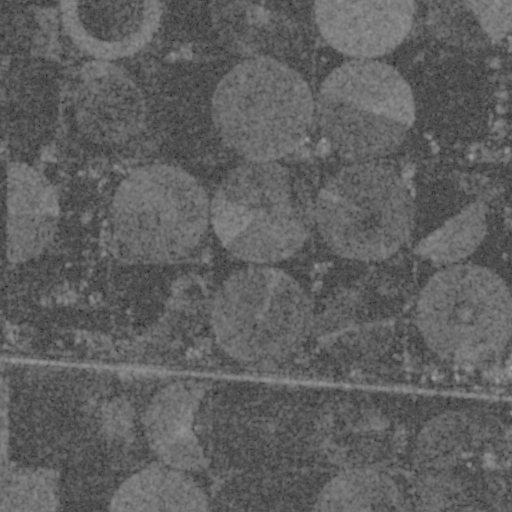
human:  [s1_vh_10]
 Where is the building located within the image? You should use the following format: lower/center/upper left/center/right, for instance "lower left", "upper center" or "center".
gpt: The building is located in the lower right of the image.
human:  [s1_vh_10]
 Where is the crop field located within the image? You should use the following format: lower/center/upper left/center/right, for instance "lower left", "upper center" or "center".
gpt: There is no crop field in the image.

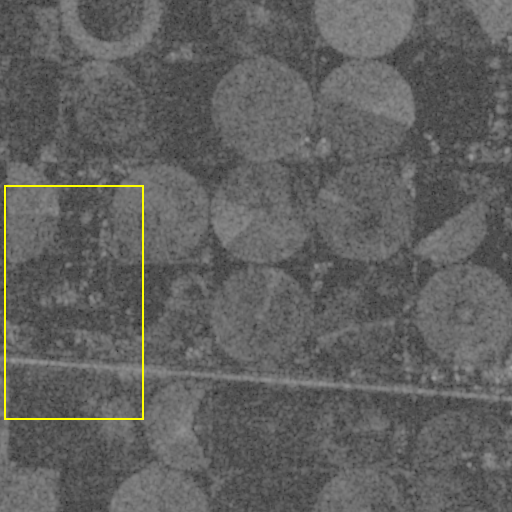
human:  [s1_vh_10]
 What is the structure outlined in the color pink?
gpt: There is no pink outline.
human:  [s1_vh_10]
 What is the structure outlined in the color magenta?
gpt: There is no structure outlined in magenta.